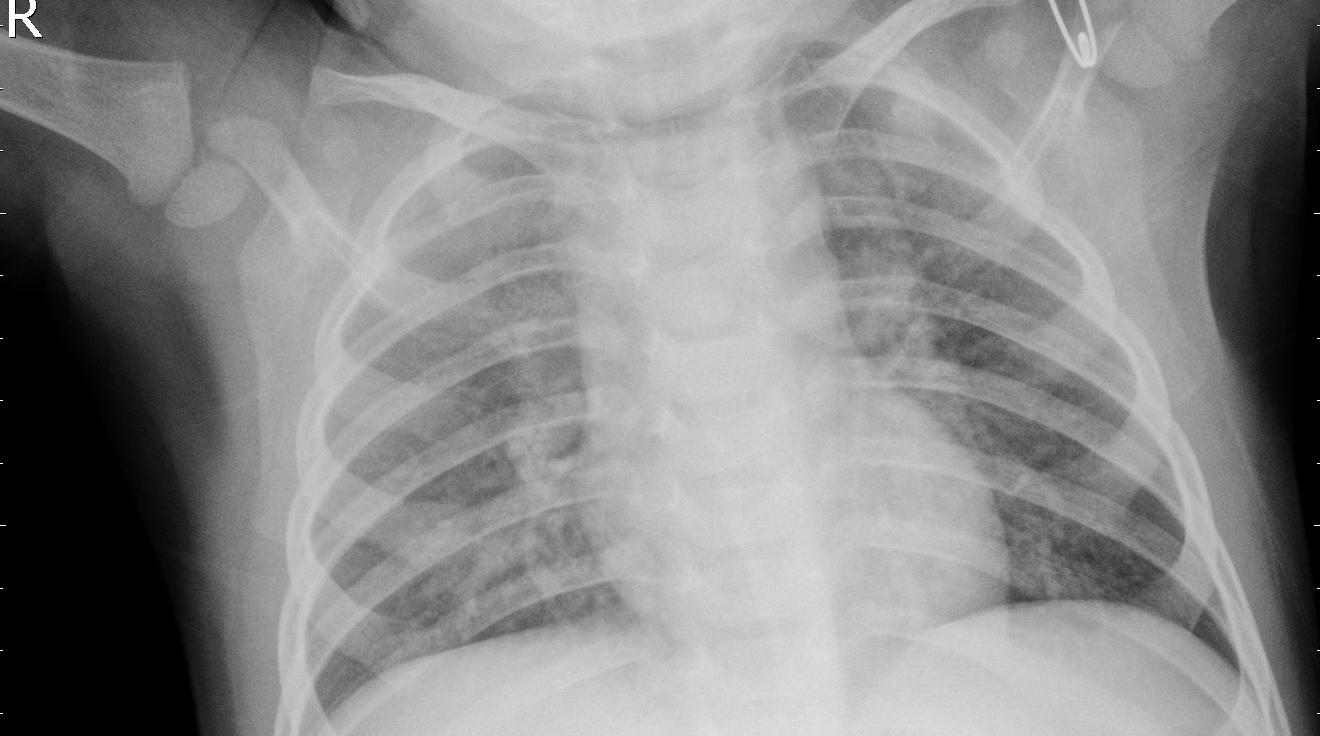
Diagnosis: PNEUMONIA